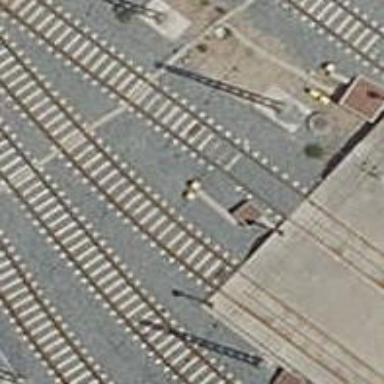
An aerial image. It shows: Yard with electrified contact lines.